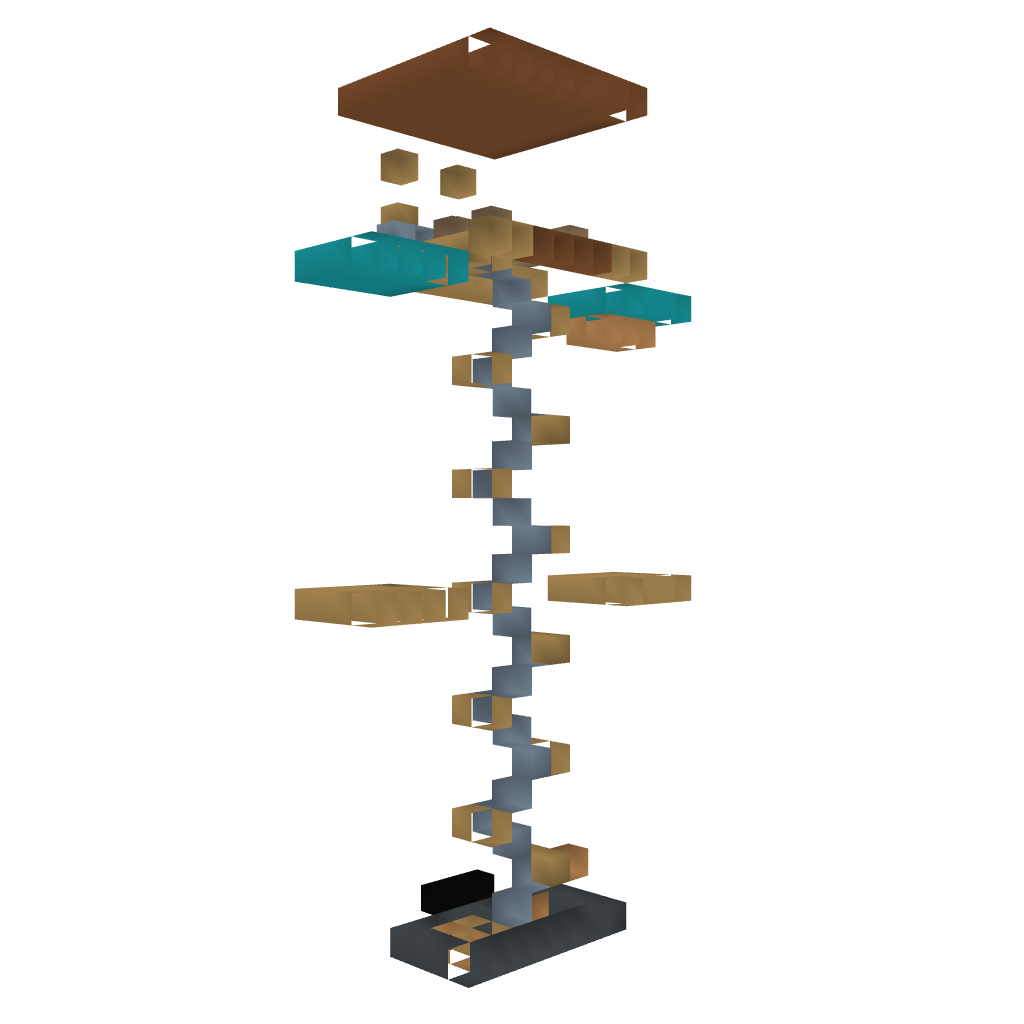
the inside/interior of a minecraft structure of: Minecraft dude